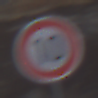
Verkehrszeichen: Geschwindigkeit10
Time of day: Dusk
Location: Outdoor (Nature)
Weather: Clear
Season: NotSpecified
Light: Natural